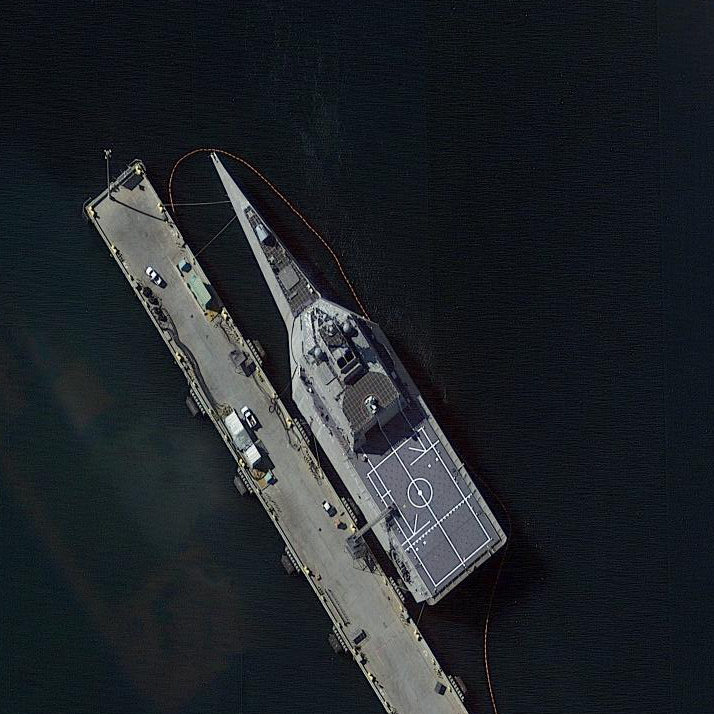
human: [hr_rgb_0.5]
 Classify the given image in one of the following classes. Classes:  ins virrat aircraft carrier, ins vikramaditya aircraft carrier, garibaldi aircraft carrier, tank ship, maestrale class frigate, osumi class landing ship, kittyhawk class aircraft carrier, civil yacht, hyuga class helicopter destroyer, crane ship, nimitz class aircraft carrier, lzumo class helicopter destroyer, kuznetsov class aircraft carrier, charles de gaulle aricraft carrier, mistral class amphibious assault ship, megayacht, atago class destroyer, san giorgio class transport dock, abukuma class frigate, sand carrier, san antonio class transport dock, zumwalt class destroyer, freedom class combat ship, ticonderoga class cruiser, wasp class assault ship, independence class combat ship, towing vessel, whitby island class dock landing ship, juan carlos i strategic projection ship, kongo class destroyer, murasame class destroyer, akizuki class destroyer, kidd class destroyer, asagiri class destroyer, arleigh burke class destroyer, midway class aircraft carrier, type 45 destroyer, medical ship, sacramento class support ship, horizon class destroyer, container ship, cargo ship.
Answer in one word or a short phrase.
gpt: Independence class combat ship